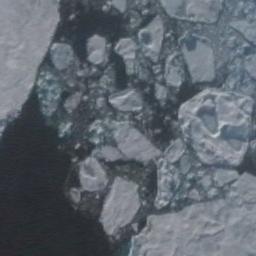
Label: sea_ice